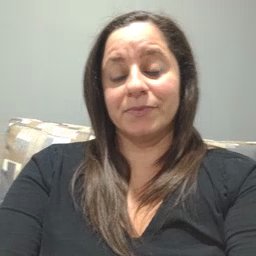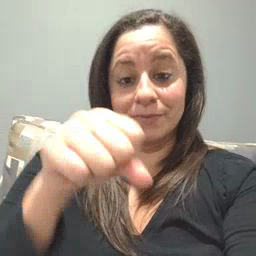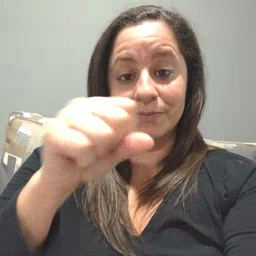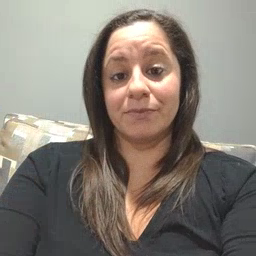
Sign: yes